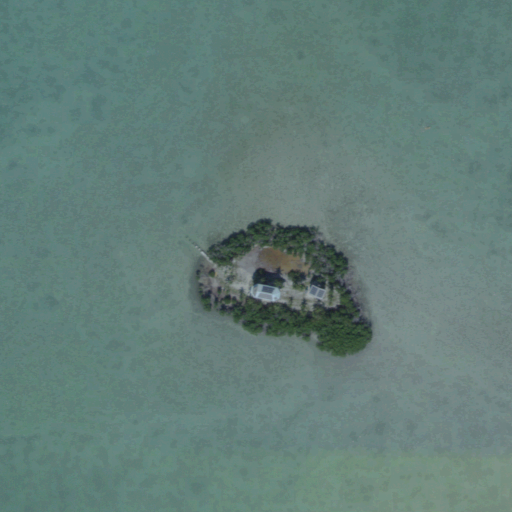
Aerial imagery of island in Florida named Melody Key containing open water, herbaceous wetlands, and open development